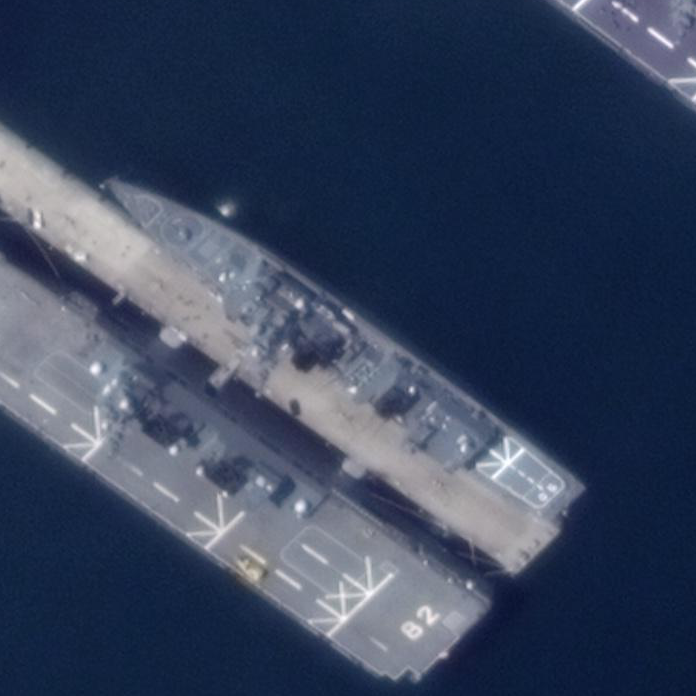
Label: cruiser